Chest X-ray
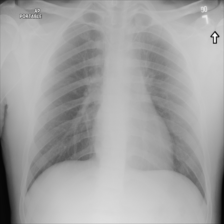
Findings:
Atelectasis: negative
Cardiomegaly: negative
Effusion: negative
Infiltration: negative
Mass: positive
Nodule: negative
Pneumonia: negative
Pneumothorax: negative
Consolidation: negative
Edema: negative
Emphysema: negative
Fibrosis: negative
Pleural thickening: negative
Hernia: negative